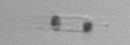
Label: Skeletonema